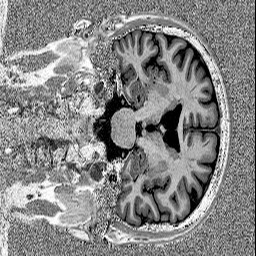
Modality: MP2RAGE
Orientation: coronal
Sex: male